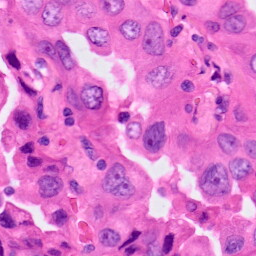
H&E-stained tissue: Lung